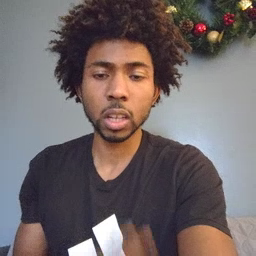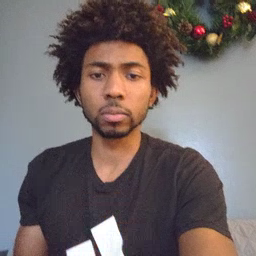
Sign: stuck